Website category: university
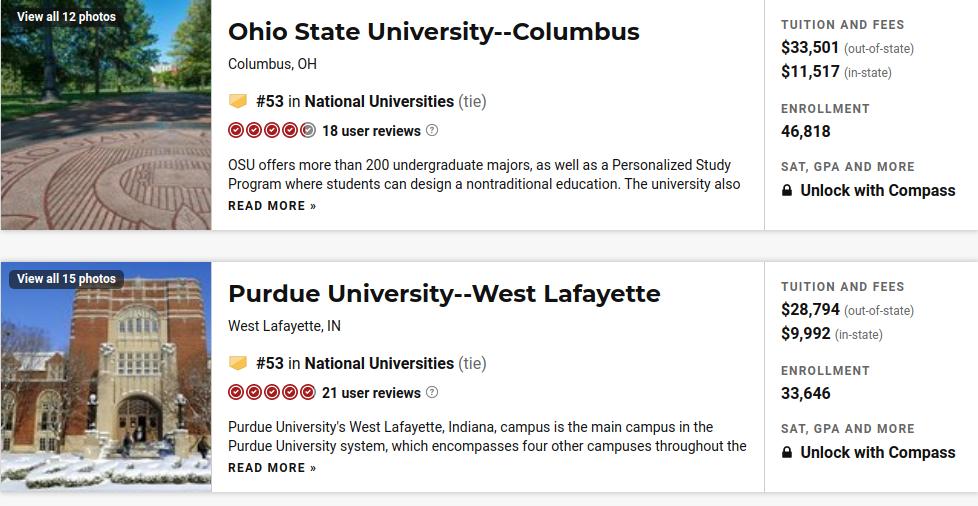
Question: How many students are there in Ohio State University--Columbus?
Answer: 46,818

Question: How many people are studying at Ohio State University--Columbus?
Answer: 46,818

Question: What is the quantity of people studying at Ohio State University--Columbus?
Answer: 46,818

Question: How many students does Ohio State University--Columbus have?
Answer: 46,818

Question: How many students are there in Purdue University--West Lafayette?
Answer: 33,646

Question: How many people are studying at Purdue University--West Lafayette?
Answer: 33,646

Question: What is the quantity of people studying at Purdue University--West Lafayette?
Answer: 33,646

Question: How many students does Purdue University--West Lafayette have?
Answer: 33,646

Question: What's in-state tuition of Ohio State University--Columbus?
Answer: $11,517

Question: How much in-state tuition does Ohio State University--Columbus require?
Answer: $11,517

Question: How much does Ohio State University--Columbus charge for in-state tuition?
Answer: $11,517

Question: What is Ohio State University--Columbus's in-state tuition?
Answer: $11,517

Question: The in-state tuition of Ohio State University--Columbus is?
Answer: $11,517

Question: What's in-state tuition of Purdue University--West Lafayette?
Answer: $9,992

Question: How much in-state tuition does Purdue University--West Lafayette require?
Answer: $9,992

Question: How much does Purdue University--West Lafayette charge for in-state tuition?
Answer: $9,992

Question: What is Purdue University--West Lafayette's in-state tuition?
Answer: $9,992

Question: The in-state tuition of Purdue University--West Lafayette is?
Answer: $9,992

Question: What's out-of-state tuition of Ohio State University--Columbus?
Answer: $33,501

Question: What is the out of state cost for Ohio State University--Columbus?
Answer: $33,501

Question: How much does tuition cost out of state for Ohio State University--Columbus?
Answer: $33,501

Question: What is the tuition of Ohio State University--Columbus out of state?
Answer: $33,501

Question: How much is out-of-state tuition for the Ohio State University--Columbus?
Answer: $33,501

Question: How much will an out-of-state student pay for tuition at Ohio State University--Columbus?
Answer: $33,501

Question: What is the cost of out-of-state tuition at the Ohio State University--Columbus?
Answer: $33,501

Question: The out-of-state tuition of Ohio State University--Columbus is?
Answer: $33,501

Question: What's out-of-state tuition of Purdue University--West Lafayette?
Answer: $28,794

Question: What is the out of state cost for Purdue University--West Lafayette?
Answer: $28,794

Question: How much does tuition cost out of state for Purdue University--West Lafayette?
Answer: $28,794

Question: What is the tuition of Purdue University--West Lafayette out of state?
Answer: $28,794

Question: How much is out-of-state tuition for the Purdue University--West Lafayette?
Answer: $28,794

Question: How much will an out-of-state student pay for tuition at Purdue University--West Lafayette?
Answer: $28,794

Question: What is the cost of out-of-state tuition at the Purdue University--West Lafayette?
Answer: $28,794

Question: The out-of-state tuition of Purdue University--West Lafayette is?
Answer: $28,794

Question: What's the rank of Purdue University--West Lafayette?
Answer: #53

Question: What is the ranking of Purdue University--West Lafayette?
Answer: #53

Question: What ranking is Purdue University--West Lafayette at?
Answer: #53

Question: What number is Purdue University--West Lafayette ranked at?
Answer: #53

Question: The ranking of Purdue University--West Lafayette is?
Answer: #53

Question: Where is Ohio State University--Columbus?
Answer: Columbus, OH

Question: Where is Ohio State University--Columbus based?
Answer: Columbus, OH

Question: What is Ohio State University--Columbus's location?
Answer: Columbus, OH

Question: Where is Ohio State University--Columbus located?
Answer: Columbus, OH

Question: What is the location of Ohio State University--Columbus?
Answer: Columbus, OH

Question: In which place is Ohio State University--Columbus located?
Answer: Columbus, OH

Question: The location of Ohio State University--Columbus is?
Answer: Columbus, OH

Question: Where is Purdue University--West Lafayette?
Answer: West Lafayette, IN

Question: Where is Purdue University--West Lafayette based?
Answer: West Lafayette, IN

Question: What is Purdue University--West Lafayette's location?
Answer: West Lafayette, IN

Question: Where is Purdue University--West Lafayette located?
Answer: West Lafayette, IN

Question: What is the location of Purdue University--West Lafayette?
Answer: West Lafayette, IN

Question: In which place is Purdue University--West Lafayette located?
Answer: West Lafayette, IN

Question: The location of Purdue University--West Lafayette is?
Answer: West Lafayette, IN

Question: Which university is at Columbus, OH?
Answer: Ohio State University--Columbus

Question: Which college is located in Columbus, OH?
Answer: Ohio State University--Columbus

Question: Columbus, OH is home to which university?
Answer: Ohio State University--Columbus

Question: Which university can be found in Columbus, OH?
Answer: Ohio State University--Columbus

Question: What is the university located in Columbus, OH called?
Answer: Ohio State University--Columbus

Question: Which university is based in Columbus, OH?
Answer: Ohio State University--Columbus

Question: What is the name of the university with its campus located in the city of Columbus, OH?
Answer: Ohio State University--Columbus

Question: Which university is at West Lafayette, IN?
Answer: Purdue University--West Lafayette

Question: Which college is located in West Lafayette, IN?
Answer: Purdue University--West Lafayette

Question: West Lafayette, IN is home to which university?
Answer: Purdue University--West Lafayette

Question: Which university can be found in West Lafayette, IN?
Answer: Purdue University--West Lafayette